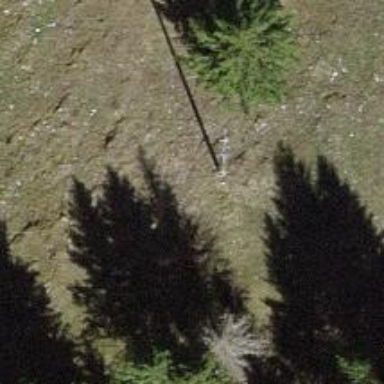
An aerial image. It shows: Power pole.